Interaction volume radius: 5 \u00c5
Interaction volume height: 15 \u00c5
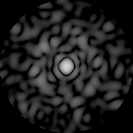
Disorder parameter: 0.8604